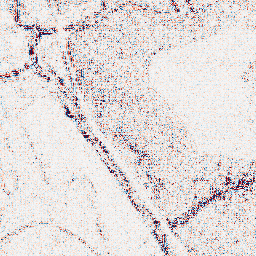
Category: wavelet
Decomposition family: wavelet_reverse_biorthogonal
Decomposition parameters: wavelet: rbio4.4
level: 1
Upsampling method: nearest
Upsampling parameters: scale: 4
Upsampling scale: 4